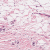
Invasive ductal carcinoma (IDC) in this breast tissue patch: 0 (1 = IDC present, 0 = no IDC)